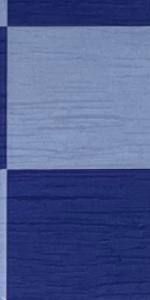
Label: Empty